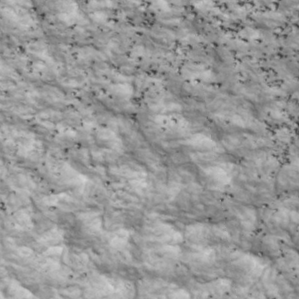
Label: non_frost